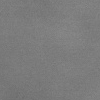
Atmospheric dust classification: dusty